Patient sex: M
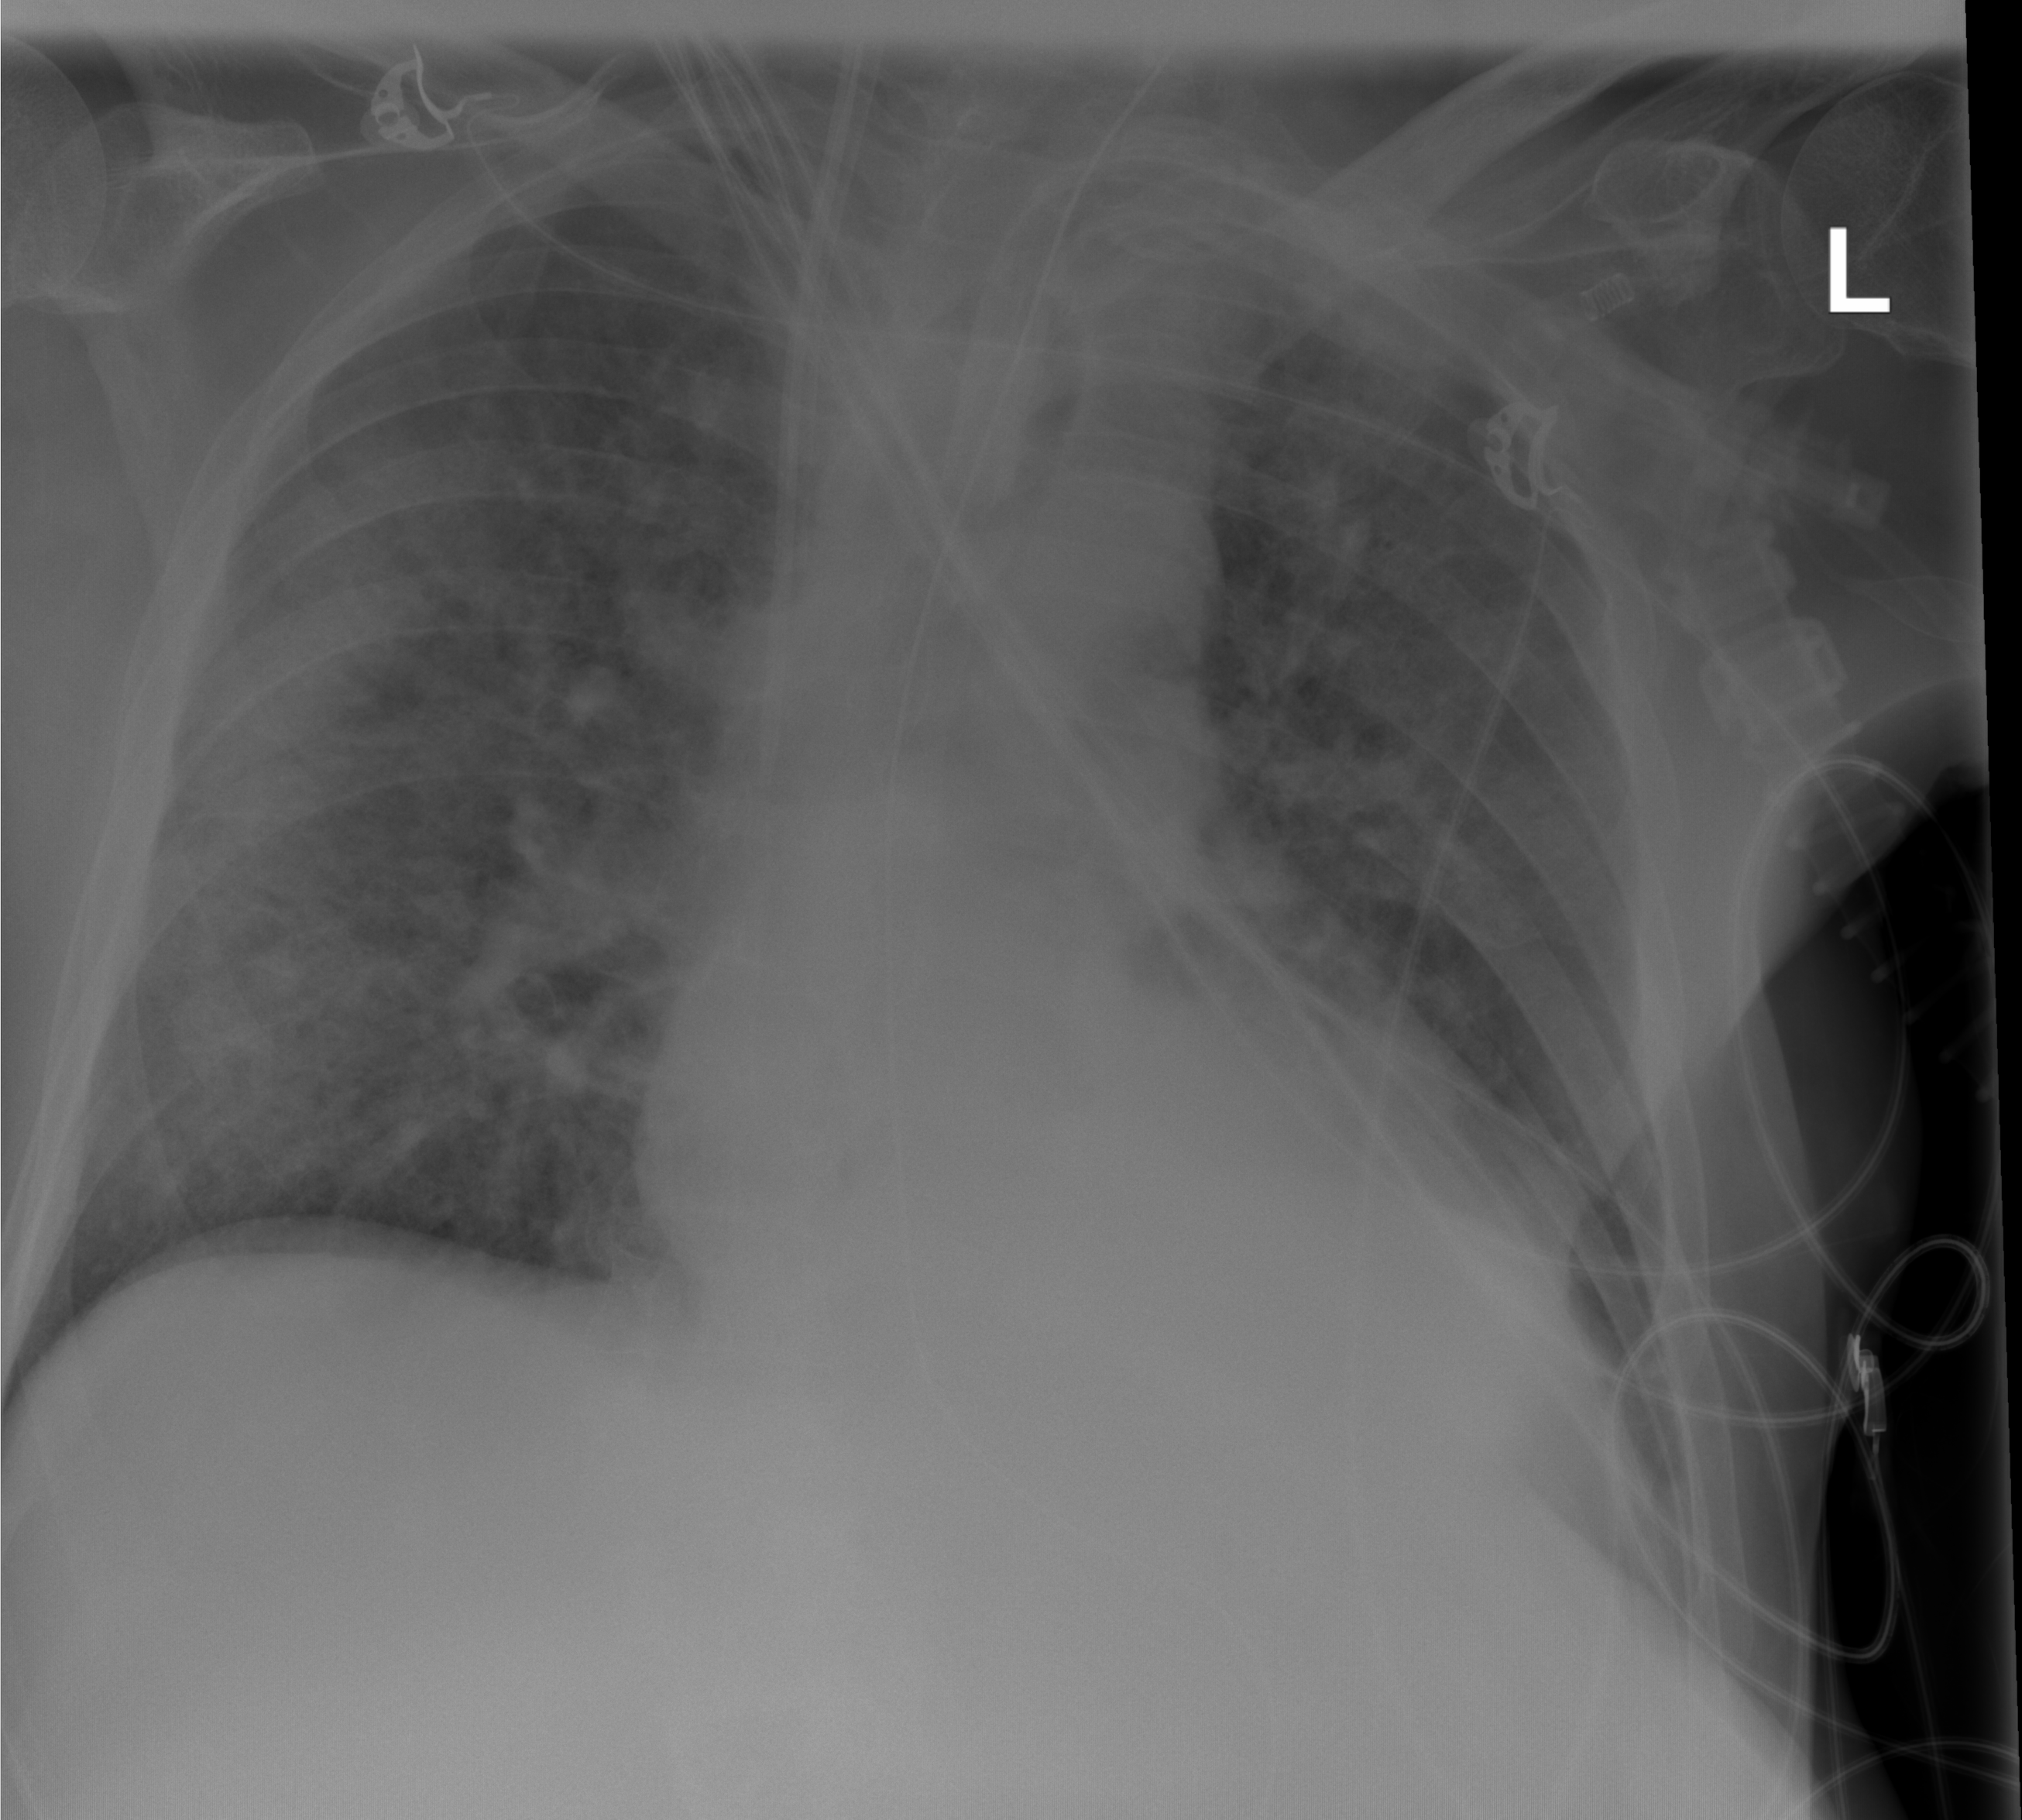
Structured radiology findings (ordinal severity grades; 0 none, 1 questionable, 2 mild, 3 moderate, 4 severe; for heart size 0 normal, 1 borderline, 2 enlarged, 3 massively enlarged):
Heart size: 2
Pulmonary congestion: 2
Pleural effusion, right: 0
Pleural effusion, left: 0
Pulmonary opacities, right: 3
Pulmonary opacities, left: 3
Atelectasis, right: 3
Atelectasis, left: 2